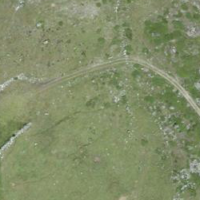
EUNIS habitat code: 26
Species observed at this site:
Marmota marmota
Aster alpinus
Campanula barbata
Arnica montana
Arcyptera fusca
Gymnadenia conopsea